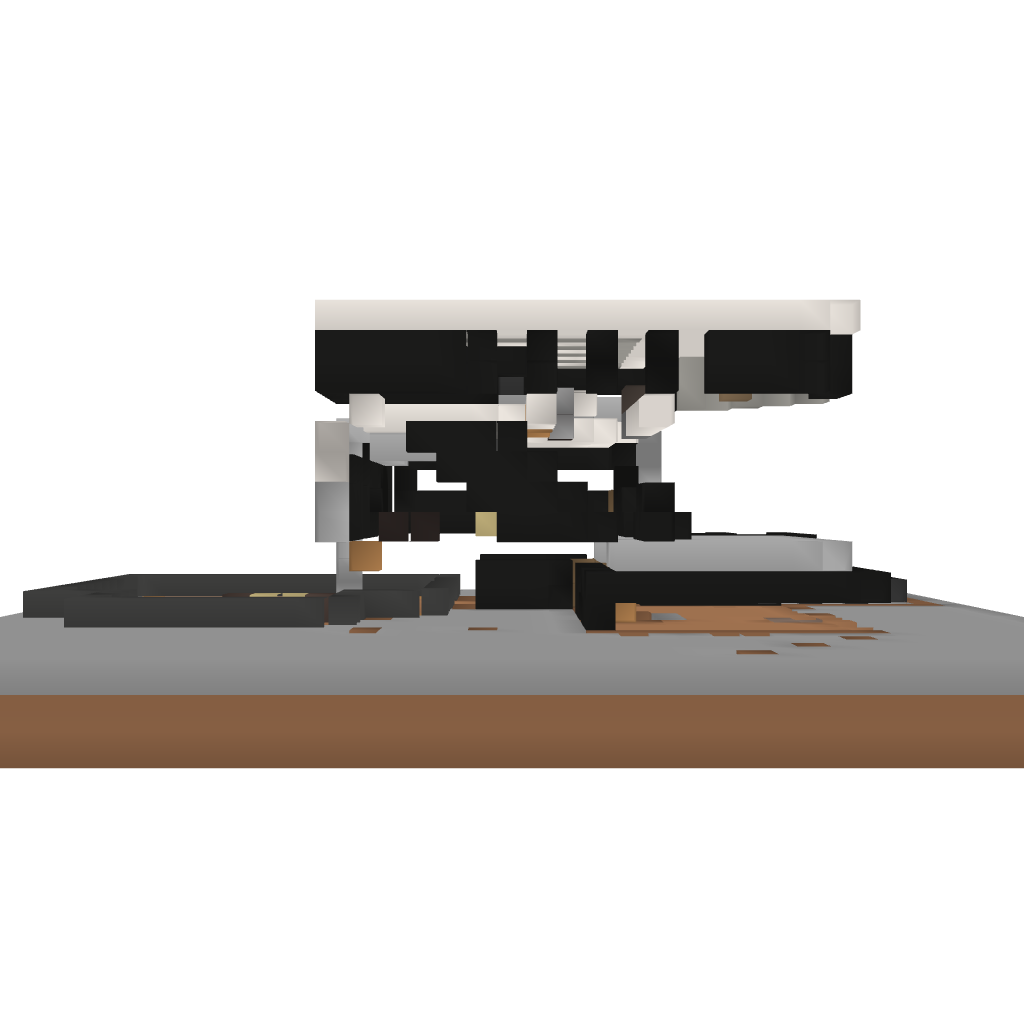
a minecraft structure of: Novum Domum